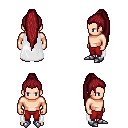
a pixel art fantasy rpg character, male body template, human, light skin, white cape, red pants, brunette extra-long topknot hairstyle, metal boots, four views (front, back, left, right), 2x2 character sprite sheet, small pixel art, hard edges, no anti-aliasing